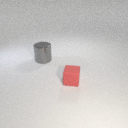
small red rubber cube in front of large gray metal cylinder